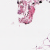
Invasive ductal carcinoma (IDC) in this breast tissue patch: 0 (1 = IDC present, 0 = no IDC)